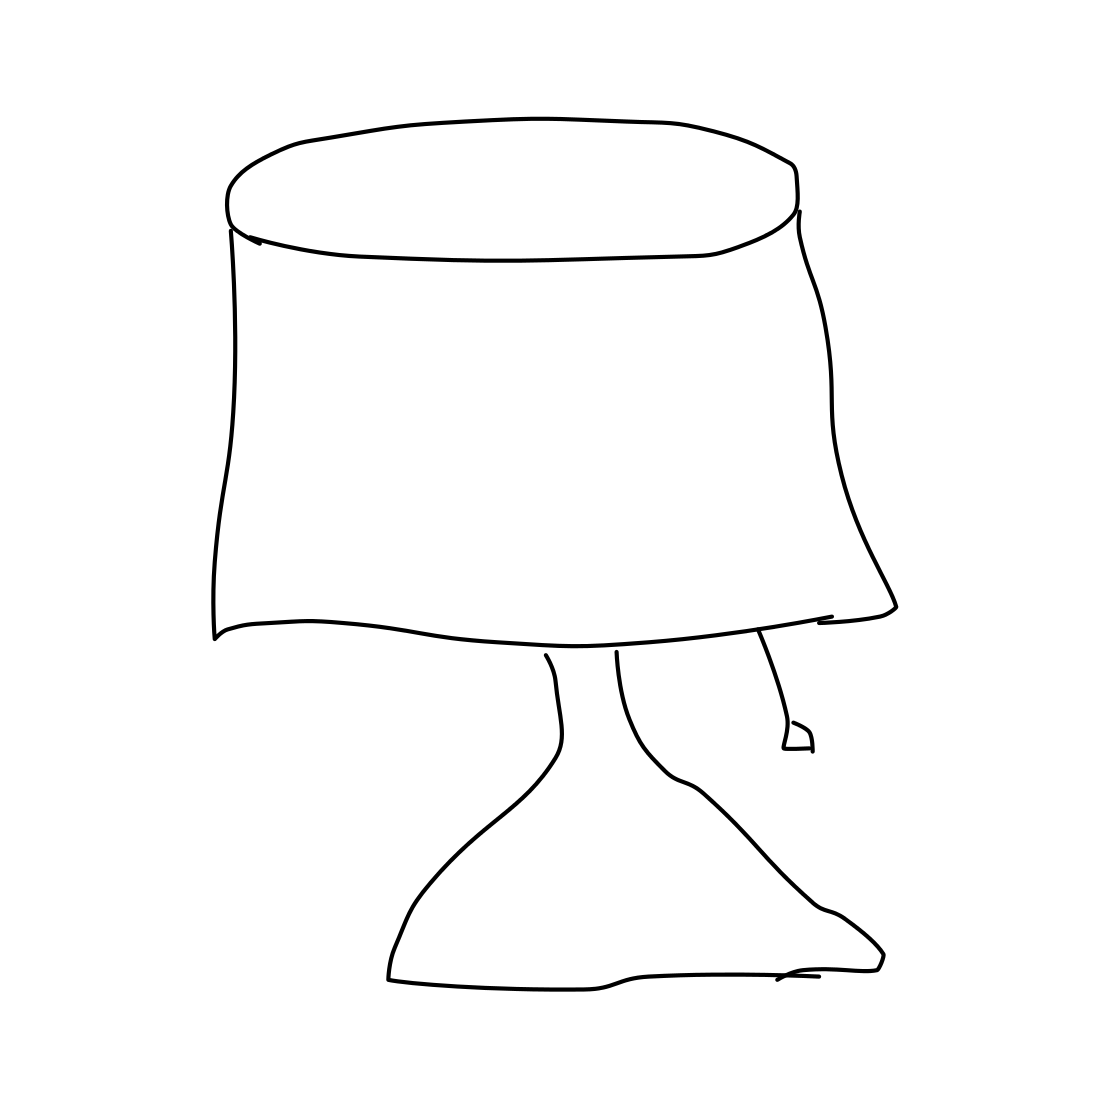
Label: tablelamp